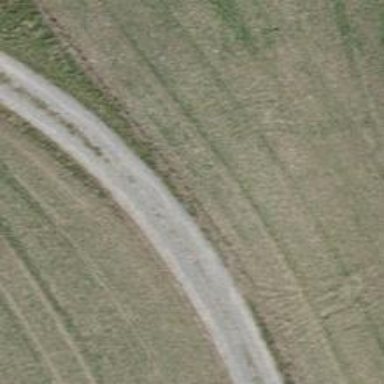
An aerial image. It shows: Track with compacted grade3 surface.